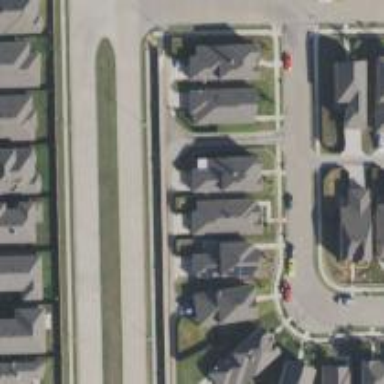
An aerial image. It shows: Alleyway designated as service road.